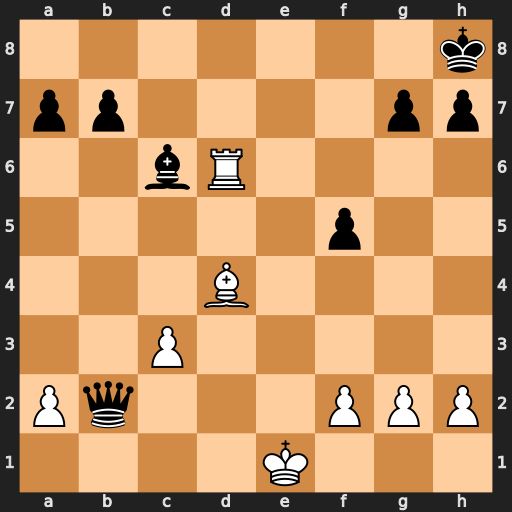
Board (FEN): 7k/pp4pp/2bR4/5p2/3B4/2P5/Pq3PPP/4K3
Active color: w
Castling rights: -
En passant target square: -
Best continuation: Rd8+ Be8 Rxe8#